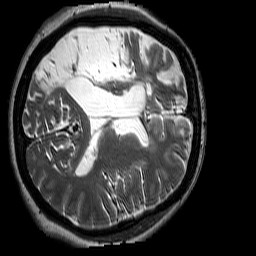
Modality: T2w
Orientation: axial
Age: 38
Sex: female
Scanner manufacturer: siemens
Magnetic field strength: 3 T
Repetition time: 3.2 s
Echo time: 0.213 s